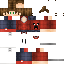
A female human skin with medium skin, wearing brown long hair dressed in a red hoodie and red pants, featuring a closed mouth.